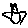
Label: bird